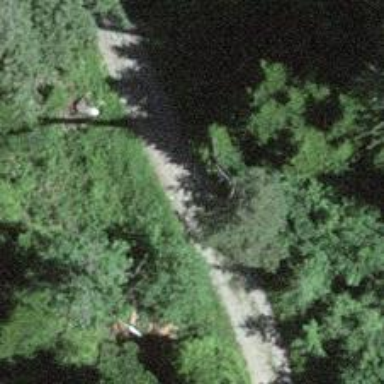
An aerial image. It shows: Unpaved track with grade2 quality type.